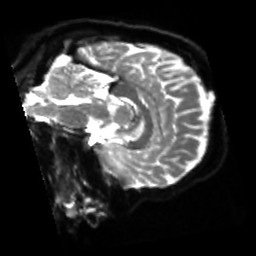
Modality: sbref
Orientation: sagittal
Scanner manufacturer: siemens
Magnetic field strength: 3 T
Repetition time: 4 s
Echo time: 0.0594 s